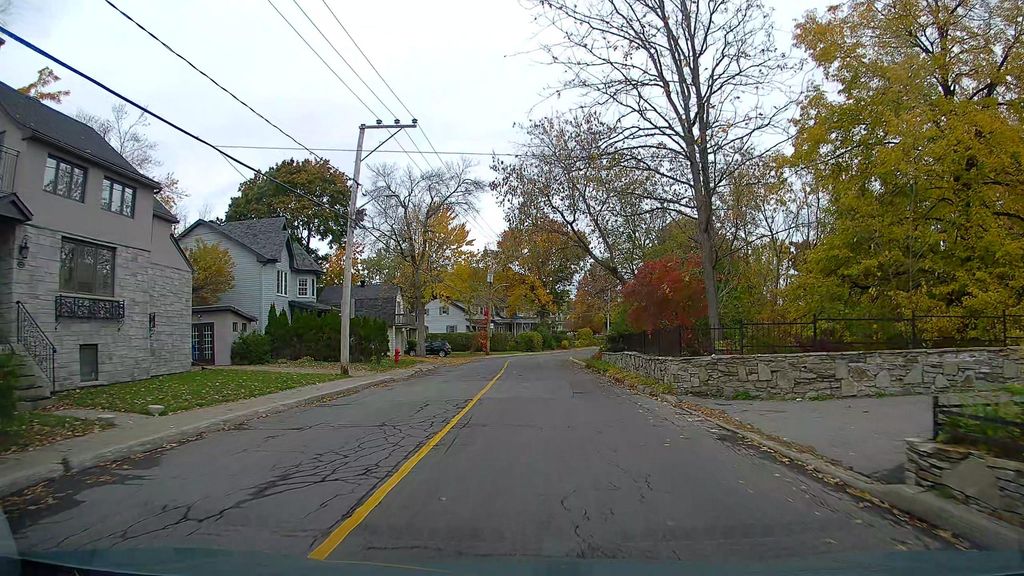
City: montreal